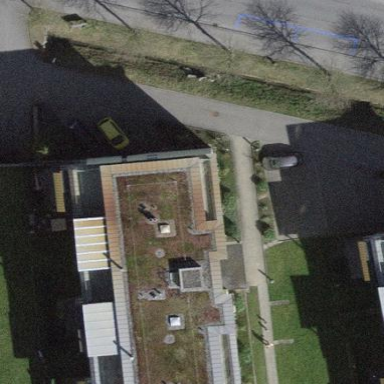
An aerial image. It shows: Flat-roofed apartment building.